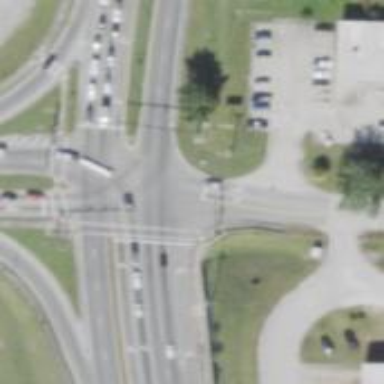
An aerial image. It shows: Solid stop line on the road.